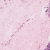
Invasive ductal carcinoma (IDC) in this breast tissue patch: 0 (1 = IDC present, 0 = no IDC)